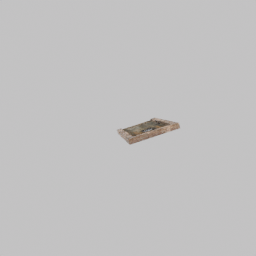
Label: architecture